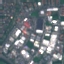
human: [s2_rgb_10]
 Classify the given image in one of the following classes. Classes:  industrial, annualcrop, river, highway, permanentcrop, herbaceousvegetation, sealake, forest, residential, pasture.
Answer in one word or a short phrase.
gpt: Industrial